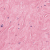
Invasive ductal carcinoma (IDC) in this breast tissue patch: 0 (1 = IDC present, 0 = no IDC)